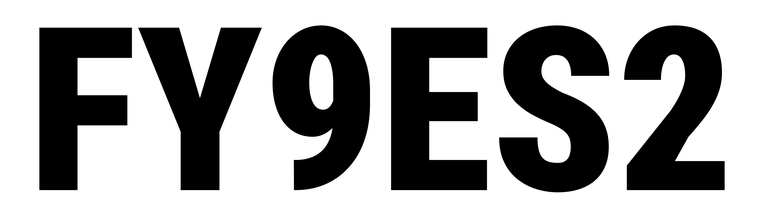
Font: Roboto_Condensed_Black